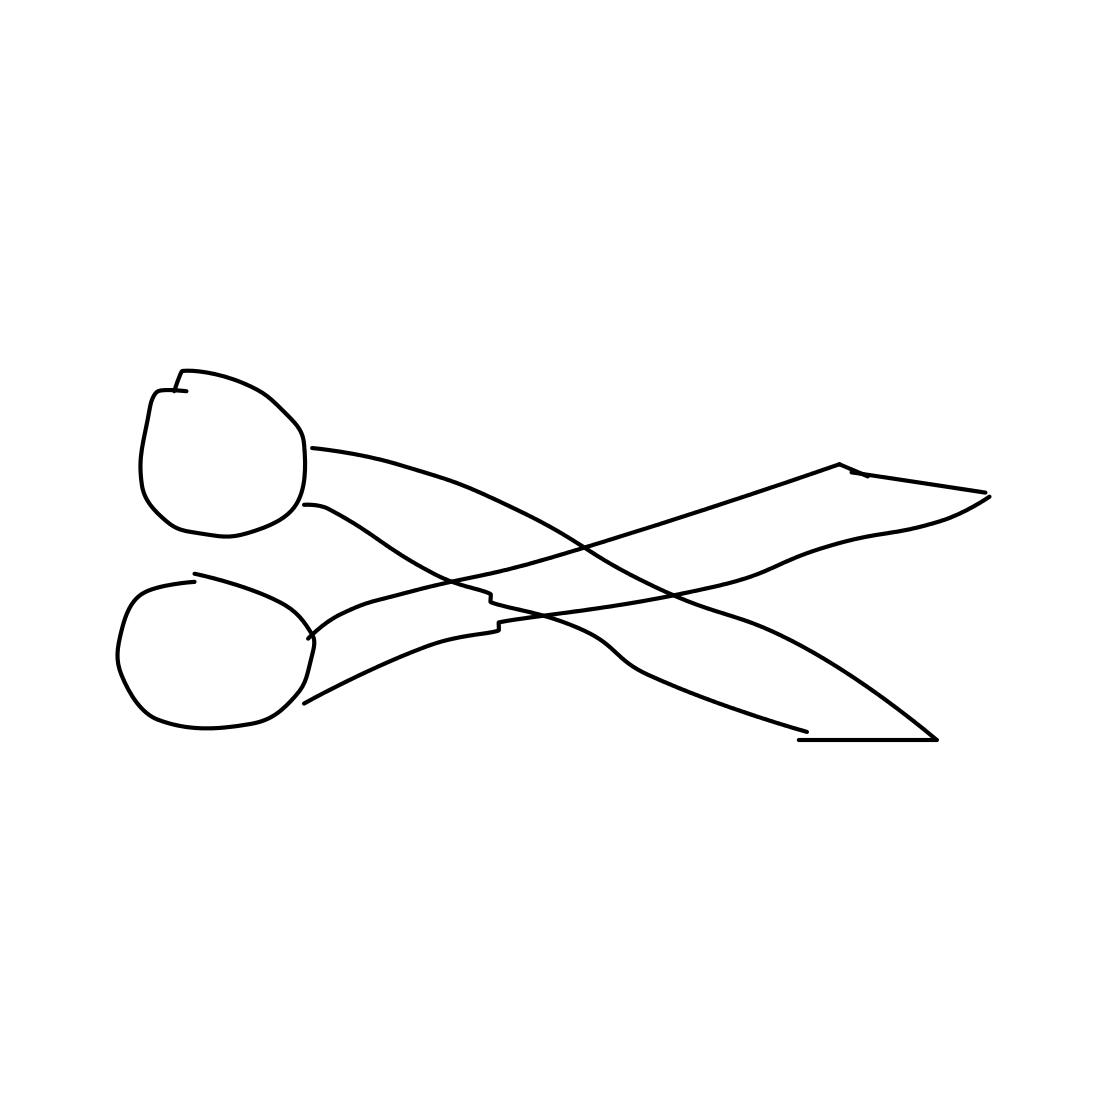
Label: scissors